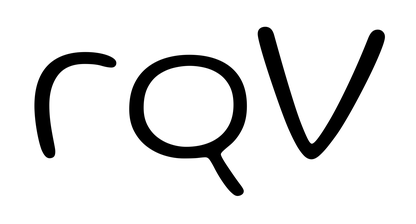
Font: Gluten_ExtraLight